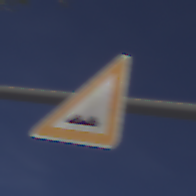
Verkehrszeichen: UnebeneFahrbahn
Umgebung: Outdoor, Nature
Tageszeit: Midday
Wetter: Clear
Licht: Natural
Jahreszeit: NotSpecified
Kontrast: HighContrast